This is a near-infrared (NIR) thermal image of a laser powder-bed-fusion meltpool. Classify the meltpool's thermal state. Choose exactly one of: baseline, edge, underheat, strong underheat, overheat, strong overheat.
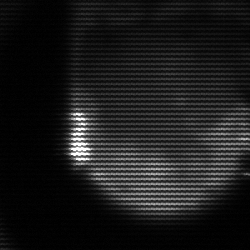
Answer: edge